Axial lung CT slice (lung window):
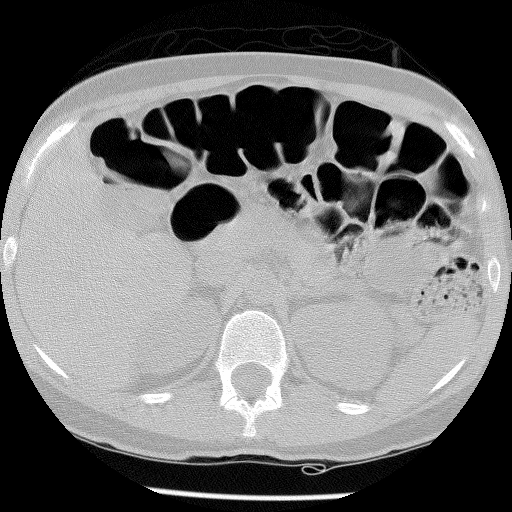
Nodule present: no